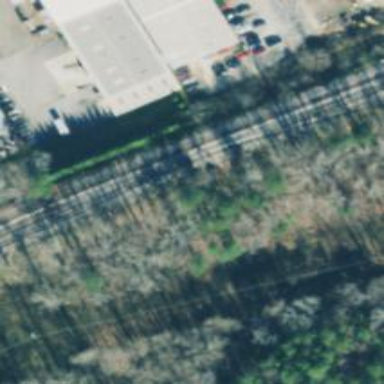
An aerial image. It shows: Railway spur junction.